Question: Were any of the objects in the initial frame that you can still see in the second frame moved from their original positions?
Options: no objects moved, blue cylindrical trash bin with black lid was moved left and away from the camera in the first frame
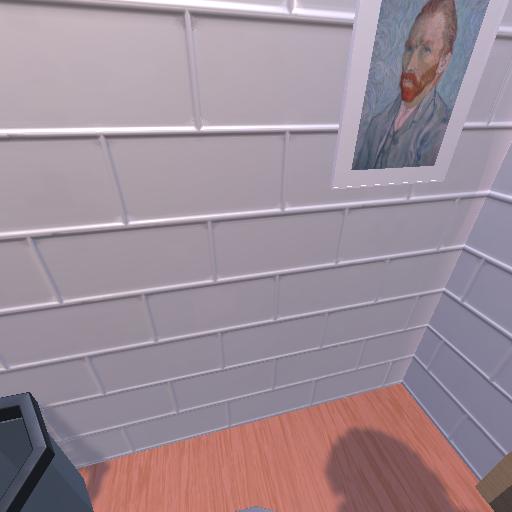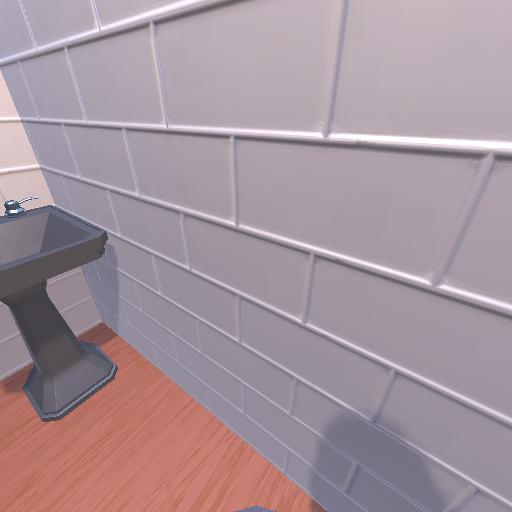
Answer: no objects moved